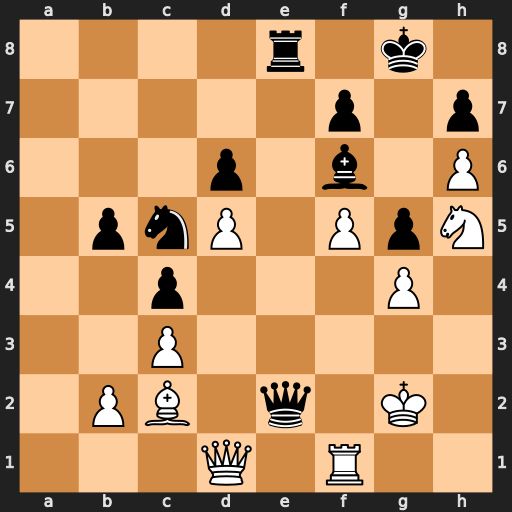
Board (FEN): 4r1k1/5p1p/3p1b1P/1pnP1PpN/2p3P1/2P5/1PB1q1K1/3Q1R2
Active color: w
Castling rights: -
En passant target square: -
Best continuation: Qxe2 Rxe2+ Kf3